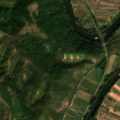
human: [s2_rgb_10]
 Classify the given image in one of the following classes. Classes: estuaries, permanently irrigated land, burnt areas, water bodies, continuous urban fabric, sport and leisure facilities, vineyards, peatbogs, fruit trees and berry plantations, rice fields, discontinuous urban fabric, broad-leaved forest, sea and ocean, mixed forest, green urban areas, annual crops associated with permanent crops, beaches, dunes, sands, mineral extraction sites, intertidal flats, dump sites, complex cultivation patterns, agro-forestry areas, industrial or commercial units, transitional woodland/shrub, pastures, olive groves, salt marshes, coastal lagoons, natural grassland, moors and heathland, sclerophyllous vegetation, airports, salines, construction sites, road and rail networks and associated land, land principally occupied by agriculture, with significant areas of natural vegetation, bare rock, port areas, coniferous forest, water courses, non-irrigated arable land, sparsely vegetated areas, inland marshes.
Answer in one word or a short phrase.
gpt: land principally occupied by agriculture, with significant areas of natural vegetation, broad-leaved forest, water courses